Question: Using android, I'd like to get a vertical switch widget implementation in place. As far as I can tell, it looks like switches only have a horizontal orientation. I'd like to have something like the following:

After looking through the threads here and searching google, I have yet to find something that can give me this. Everything I search for gives me the horizontal implementation only.
so I can generate your typical horizontal switch
'''
<Switch
android:id="@+id/switch_button"
android:layout_width="130dp"
android:layout_height="wrap_content"
android:layout_alignLeft="@+id/label"
android:layout_gravity="center"
android:switchMinWidth="130dp"
android:thumb="@drawable/switch_selector"
android:track="@drawable/track_selector" >
</Switch>
'''
but there doesn't seem to be a good way to set the orientation. I know that the question is a bit high level. Is there some attribute that is immediately available that will allow me to have a vertical switch? Or will I have to create a custom switch and possibly modify the onDraw method so that it is flipped vertically? Any help is appreciated. Thanks.
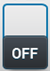
Answer: Try android:rotation="90" like this:
'''
<Switch
android:id="@+id/switch_button"
android:layout_width="130dp"
android:layout_height="wrap_content"
android:layout_alignLeft="@+id/label"
android:layout_gravity="center"
android:switchMinWidth="130dp"
android:thumb="@drawable/switch_selector"
android:track="@drawable/track_selector"
android:rotation="90">
</Switch>
'''